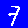
Digit: 7